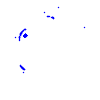
Particle: proton